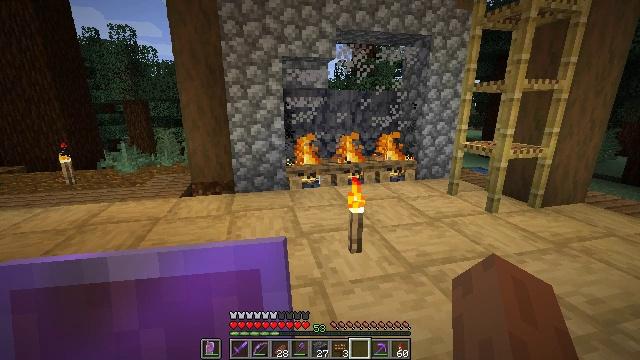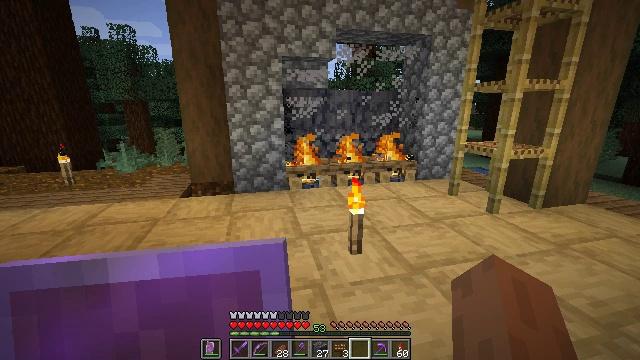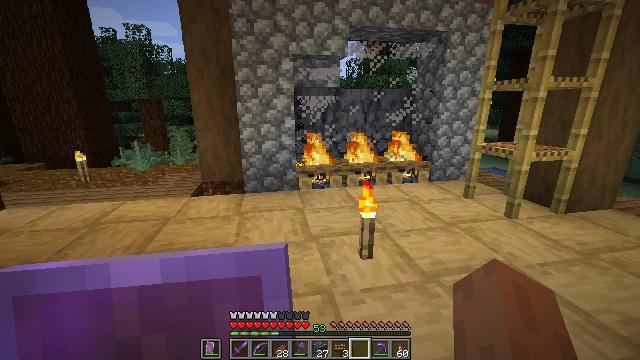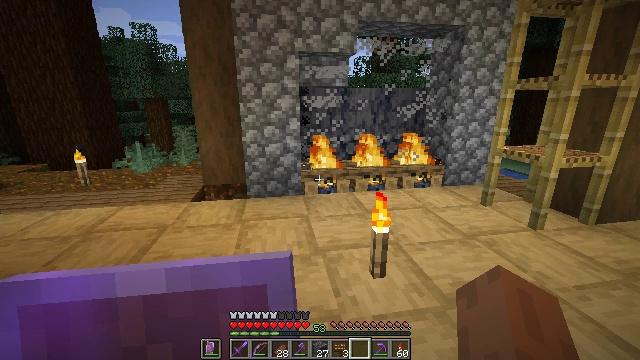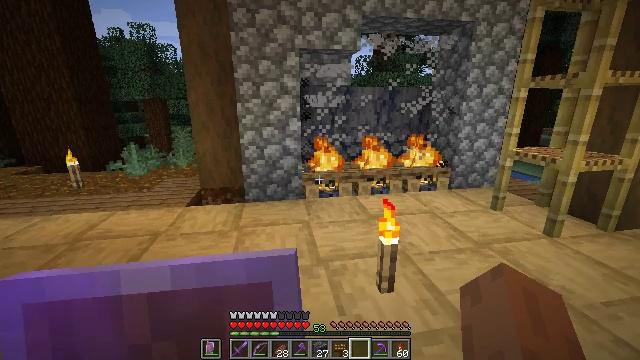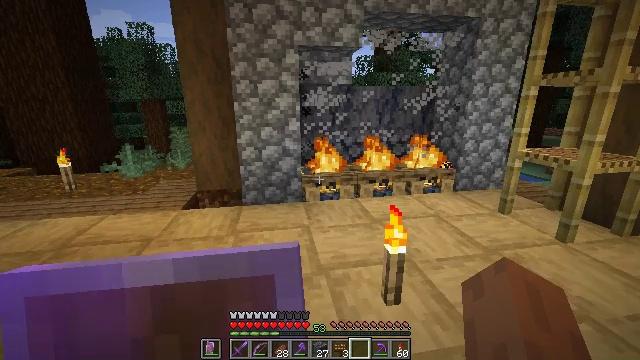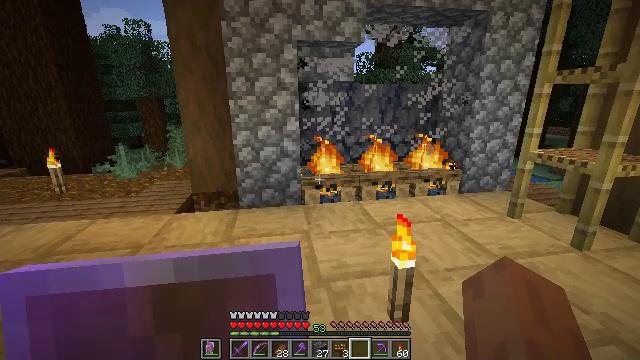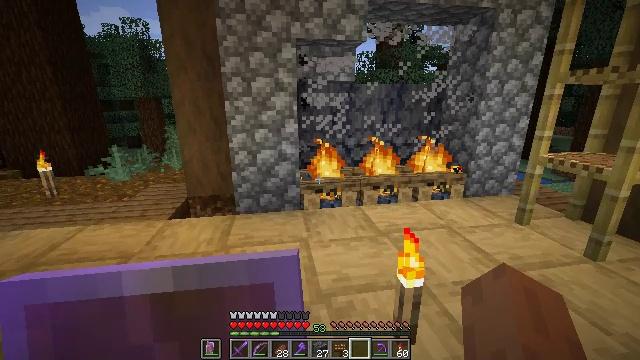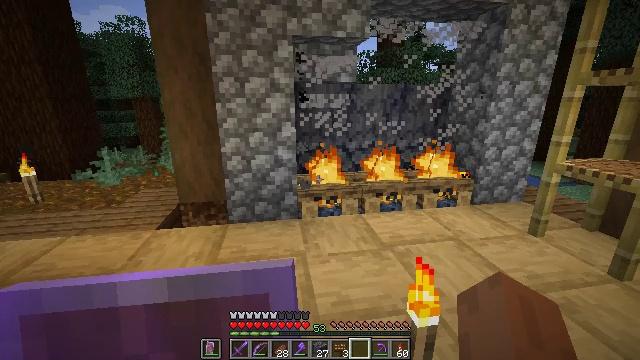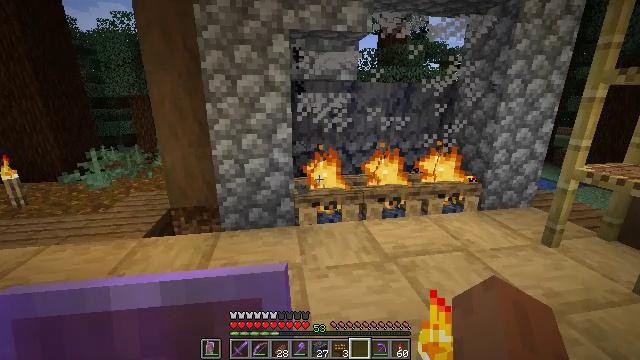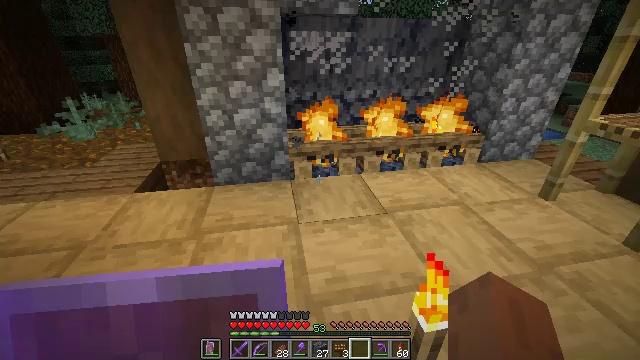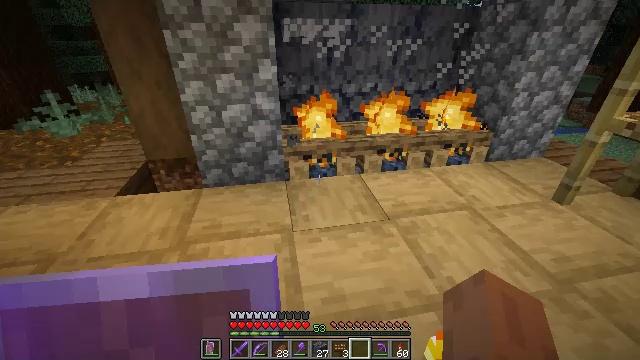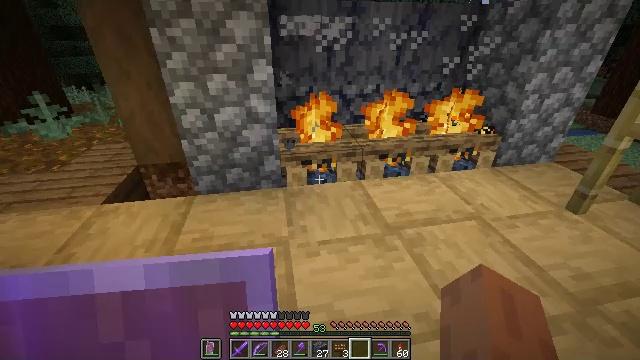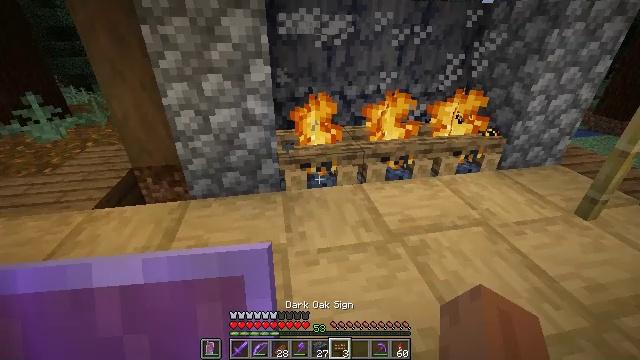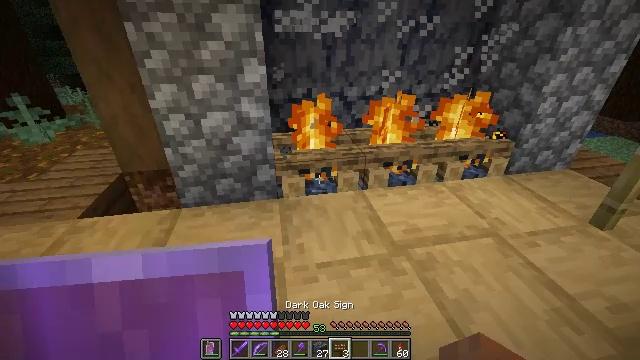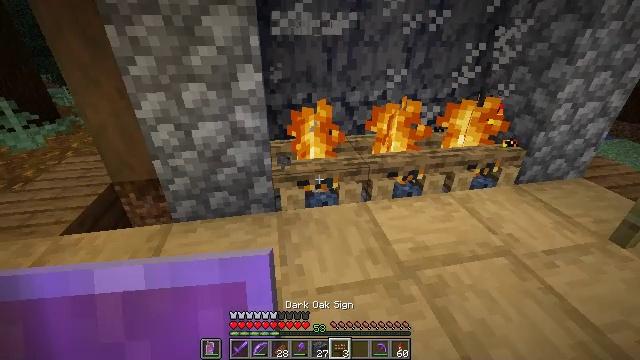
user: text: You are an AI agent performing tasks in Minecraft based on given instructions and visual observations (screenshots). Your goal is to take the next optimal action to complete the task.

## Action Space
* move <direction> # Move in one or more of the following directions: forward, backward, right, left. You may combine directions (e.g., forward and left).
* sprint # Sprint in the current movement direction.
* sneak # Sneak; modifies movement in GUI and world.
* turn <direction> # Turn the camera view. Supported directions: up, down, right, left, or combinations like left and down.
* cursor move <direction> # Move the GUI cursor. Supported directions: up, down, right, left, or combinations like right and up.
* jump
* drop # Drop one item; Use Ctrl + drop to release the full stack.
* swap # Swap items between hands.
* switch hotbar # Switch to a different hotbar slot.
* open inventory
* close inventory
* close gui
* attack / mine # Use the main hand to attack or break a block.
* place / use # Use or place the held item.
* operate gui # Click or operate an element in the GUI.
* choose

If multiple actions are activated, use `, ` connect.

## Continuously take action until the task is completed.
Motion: motion action
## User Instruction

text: Extinguish and mine the campfire.
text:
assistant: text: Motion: move forward
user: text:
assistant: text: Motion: move forward, turn left
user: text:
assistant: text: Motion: move forward, turn left
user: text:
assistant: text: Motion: move forward
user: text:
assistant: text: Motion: move forward
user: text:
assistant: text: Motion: move forward
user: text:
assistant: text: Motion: move forward
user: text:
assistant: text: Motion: move forward
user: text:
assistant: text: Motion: move forward
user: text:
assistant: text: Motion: move forward, turn down
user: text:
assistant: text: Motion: move forward, turn down
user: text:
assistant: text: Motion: move forward
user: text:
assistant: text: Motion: move forward
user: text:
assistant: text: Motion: move forward
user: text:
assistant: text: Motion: move forward
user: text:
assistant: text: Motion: move forward
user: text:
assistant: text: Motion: move forward
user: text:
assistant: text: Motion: no_op
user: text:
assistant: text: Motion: no_op
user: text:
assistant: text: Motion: no_op
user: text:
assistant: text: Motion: no_op
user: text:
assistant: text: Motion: no_op
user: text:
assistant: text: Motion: no_op
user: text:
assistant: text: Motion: no_op
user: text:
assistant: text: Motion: no_op
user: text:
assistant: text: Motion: no_op
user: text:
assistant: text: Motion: no_op
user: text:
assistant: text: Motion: no_op
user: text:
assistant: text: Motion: no_op
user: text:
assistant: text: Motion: no_op